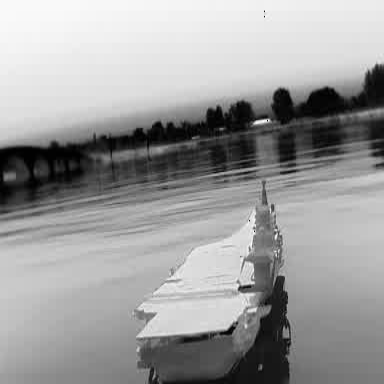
There is a warship in the infrared image.